Question: i've installed maven in my PC. and i've followed the instruction on this web <URL>, i've got BUILD FAILURE error just like this picture below.

How can i solve this problem? Thanks for any response
Btw, my other question, is there any documentation of configurating java application into guvnor? i'm so grateful if anyone knows about this. :)
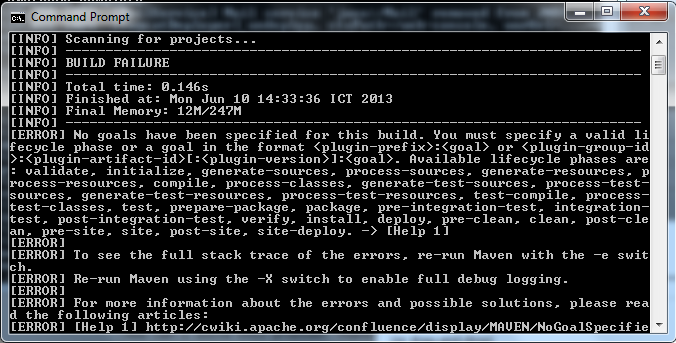
Answer: You should specify a goal for the build. Check this for more info <URL>